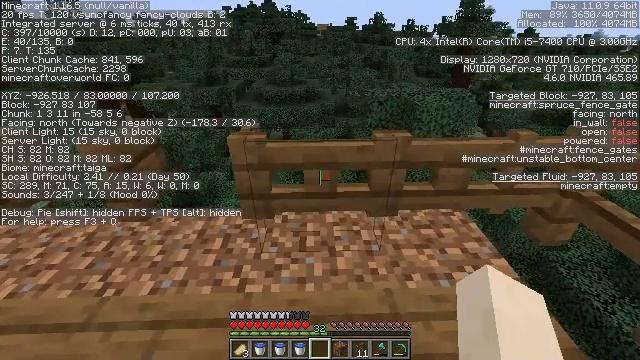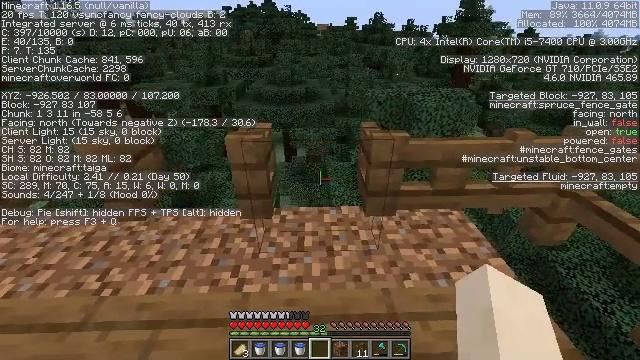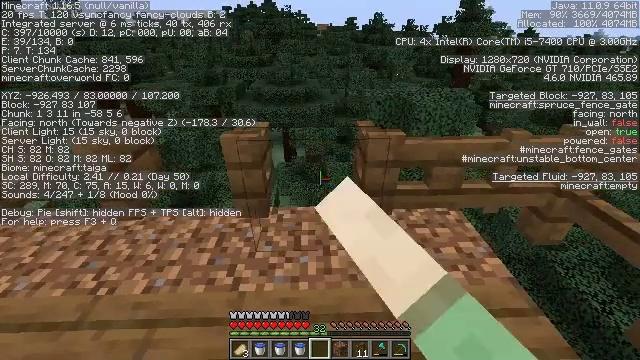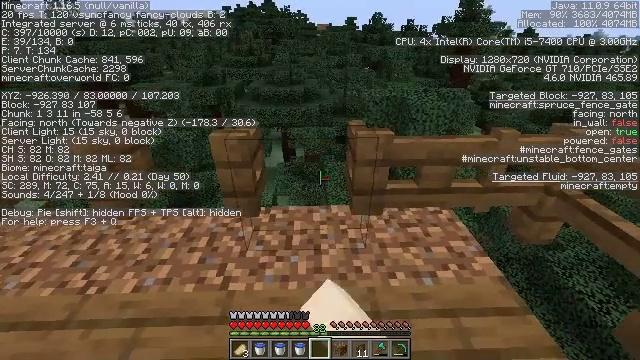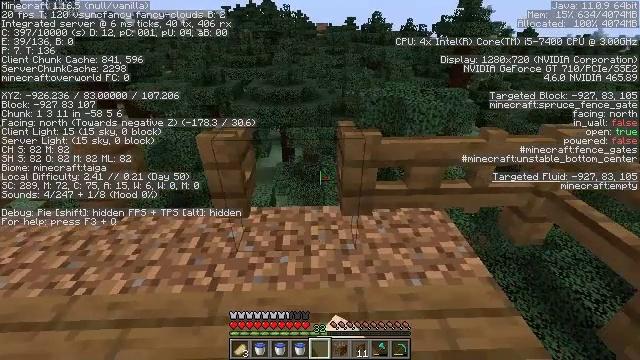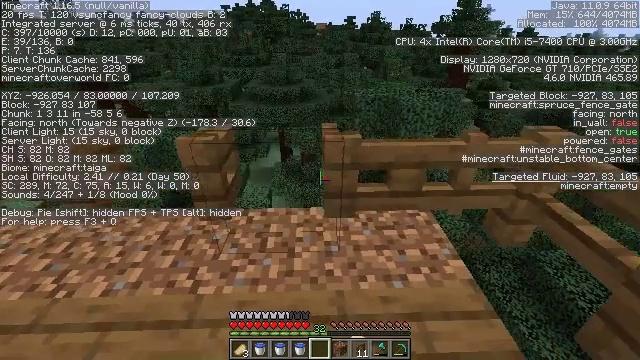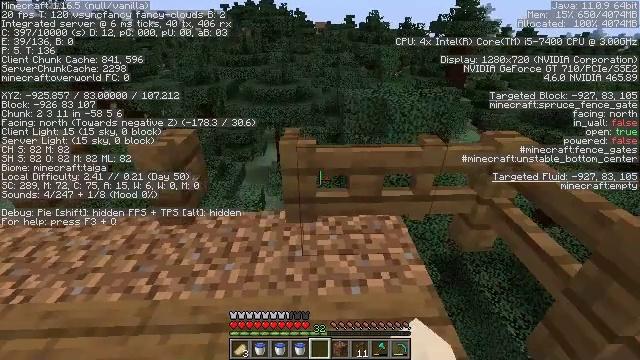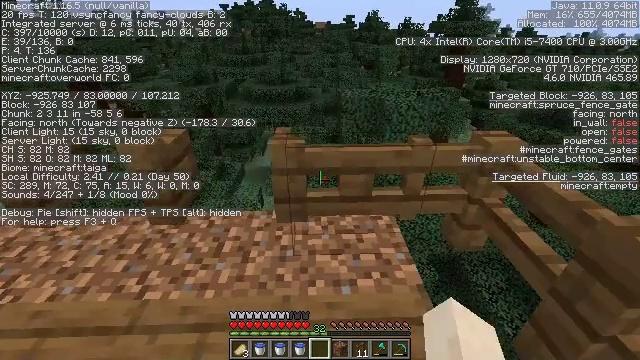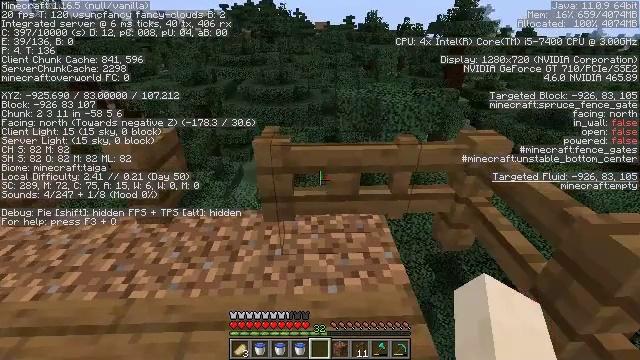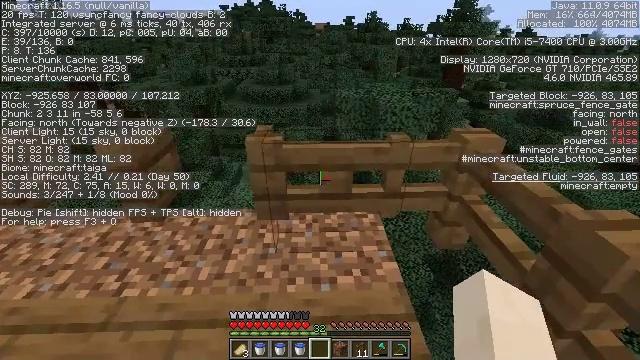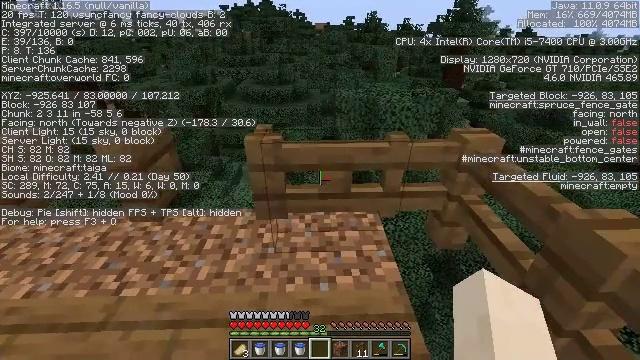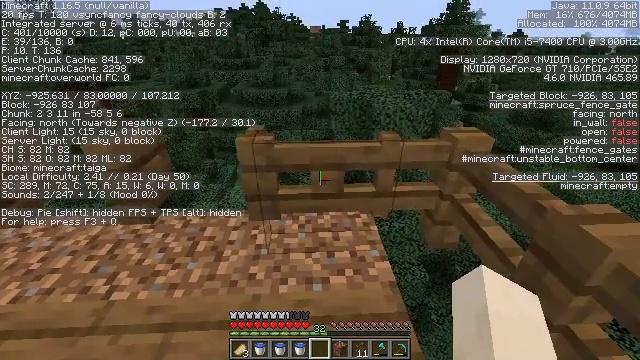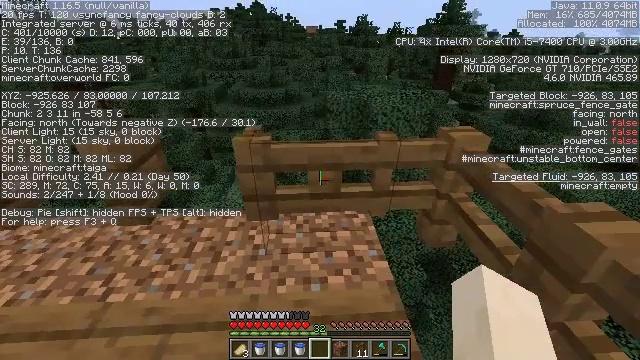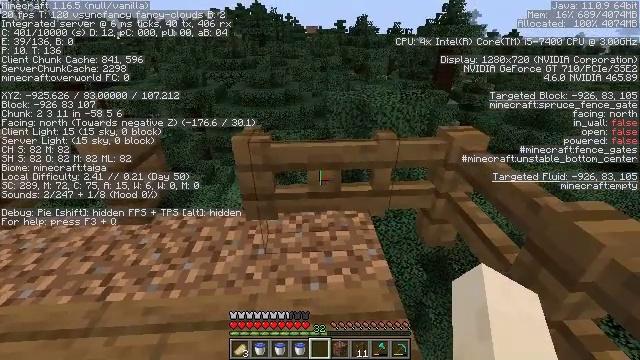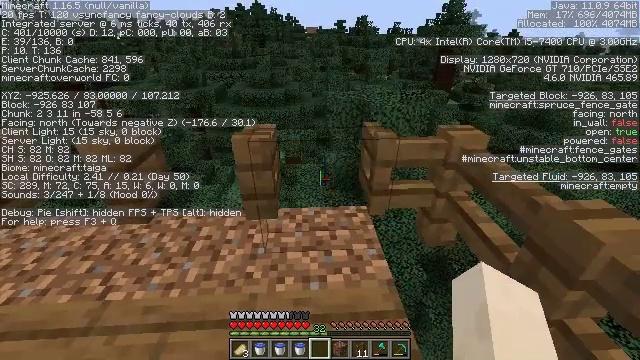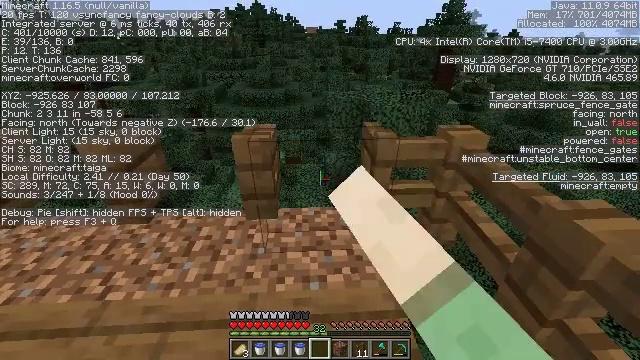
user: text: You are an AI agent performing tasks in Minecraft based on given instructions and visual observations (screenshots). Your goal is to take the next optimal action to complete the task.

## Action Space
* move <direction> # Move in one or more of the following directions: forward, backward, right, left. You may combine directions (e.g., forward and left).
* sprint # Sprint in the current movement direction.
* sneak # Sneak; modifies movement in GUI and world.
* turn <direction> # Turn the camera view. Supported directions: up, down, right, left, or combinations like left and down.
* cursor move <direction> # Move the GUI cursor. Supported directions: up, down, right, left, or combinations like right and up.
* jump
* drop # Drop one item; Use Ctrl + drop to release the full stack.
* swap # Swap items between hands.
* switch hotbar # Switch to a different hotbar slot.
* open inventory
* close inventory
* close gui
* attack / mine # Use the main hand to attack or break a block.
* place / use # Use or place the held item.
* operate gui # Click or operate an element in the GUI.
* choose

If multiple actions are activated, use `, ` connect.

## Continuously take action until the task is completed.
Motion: motion action
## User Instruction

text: Break the spruce fence to collect it.
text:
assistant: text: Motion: use / place
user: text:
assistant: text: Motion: use / place
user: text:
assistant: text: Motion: move right, use / place
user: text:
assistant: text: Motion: move right
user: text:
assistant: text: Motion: move right
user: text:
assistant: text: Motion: move right
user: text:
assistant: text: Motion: no_op
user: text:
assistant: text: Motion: no_op
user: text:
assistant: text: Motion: no_op
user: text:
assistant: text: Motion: no_op
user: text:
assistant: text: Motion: turn right
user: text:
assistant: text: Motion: no_op
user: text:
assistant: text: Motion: no_op
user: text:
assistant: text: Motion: use / place
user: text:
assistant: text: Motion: use / place
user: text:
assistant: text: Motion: use / place
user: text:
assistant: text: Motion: no_op
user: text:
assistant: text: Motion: turn right
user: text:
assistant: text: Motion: turn right
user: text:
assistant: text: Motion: turn right
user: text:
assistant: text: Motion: turn right
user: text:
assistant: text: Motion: turn right
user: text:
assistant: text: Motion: move forward and move left, turn right
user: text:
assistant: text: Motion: move forward and move left, turn right
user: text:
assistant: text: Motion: move forward and move left
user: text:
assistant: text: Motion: no_op
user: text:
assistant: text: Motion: no_op
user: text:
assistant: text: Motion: no_op
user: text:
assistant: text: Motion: no_op
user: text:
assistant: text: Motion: no_op